Question: I have two models GuidanceSupervisor and GuidanceAdvisor.
How to create a table like this one in the picture using two models ? I have not tried any thing in the view, but also I have searched for it in many questions and did not find a clear answer for it.

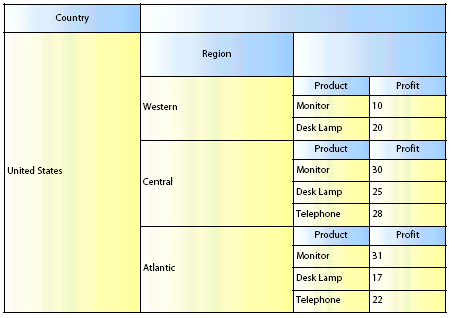
Answer: you should change the names in the image for better understanding. then:
in the view:
'''
<table>
<tr>
<td>
Guidance supervisor name
</td>
<td></td>
</tr>
<% @GuidanceSupervisor.each do |gs| %>
<tr>
<td>
<%= gs.name %>
</td>
<td>
<tr>
<td>
Guidance advisor name
</td>
<td>
</td>
<% gs.guidance_advisors.each do |ga| %>
<tr>
<td>
<%= ga.name %>
</td>
<td>
<tr>
<td>batch</td>
<td>student</td>
</tr>
<tr>
<td><%= ga.batch.value %>
<td><%= ga.student_class.value %>
</tr>
</td>
<tr>
<% end %>
</tr>
</td>
</tr>
<% end %>
</table>
'''
batch.value and student_class.value represents the values to output (.value)
for me this works:
make the table in html first and then iterate over the instance variables, and be careful with the nesting.